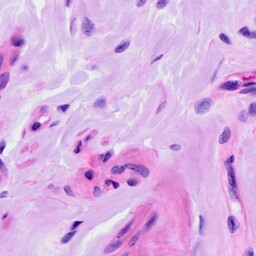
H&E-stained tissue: Ovarian